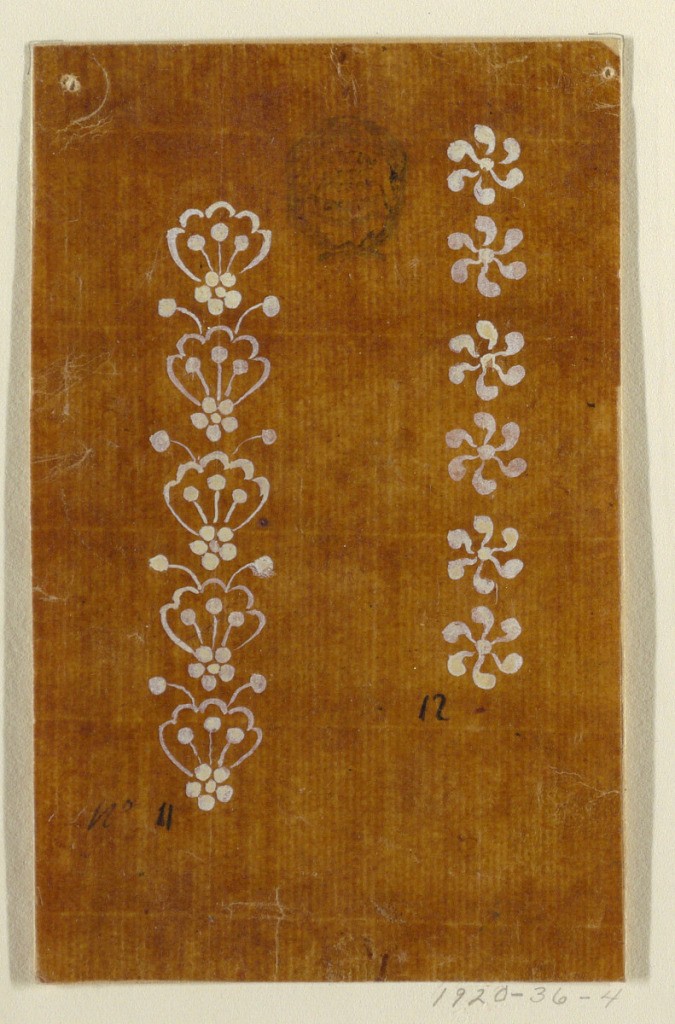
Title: Design for Two Embroidered or Woven Borders of the "Fabrique de St. Ruf"
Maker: Fabrique de Saint Ruf, Lyon, France
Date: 1800–1825
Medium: Brush and white gouache on glazed tracing paper
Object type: Drawing
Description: At left: a vertical row composed of a unit shown five times: a leaf with three seeds inside rises from a blossom rosette; two more seeds rise over it. Written in ink, beneath: "No. 11" At right: a vertical row of six rosettes with six whirling petals each. Written beneath: "12"